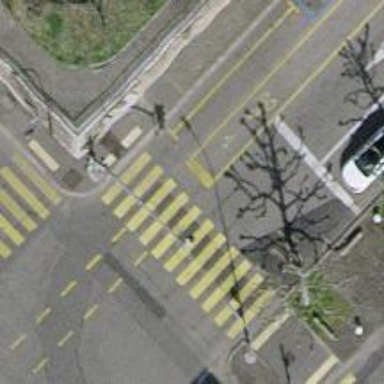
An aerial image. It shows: Marked footway crossing with asphalt surface and pedestrian island.